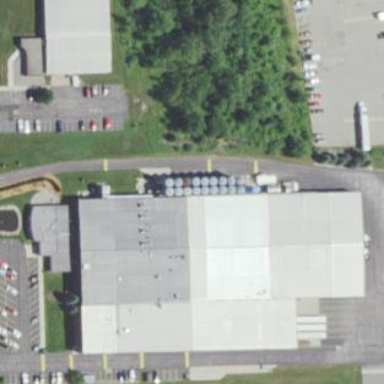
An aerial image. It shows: Industrial building.